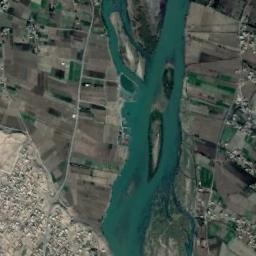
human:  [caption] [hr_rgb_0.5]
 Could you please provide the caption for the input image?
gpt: The green river with some channel bars goes through the farmland .

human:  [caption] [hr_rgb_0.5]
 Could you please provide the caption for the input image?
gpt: The river goes through farmland and houses .

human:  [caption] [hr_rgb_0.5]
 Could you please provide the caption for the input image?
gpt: A wide green river with many small islands, Green and tan mixed fields on the shore, And large buildings .

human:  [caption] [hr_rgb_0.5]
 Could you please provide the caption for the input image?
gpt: There are many trees around the river .

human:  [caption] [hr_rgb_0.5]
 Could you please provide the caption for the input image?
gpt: There are many brown farmlands near the river with several islands .